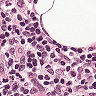
Metastatic tissue present: no